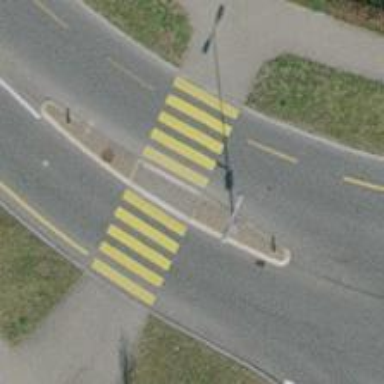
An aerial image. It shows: Marked road crossing with pedestrian island.